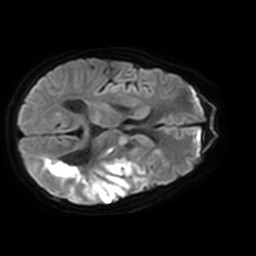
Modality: TRACE
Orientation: axial
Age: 35
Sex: male
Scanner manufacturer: philips
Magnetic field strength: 3 T
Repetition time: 3.713 s
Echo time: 0.05903 s